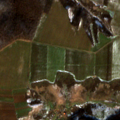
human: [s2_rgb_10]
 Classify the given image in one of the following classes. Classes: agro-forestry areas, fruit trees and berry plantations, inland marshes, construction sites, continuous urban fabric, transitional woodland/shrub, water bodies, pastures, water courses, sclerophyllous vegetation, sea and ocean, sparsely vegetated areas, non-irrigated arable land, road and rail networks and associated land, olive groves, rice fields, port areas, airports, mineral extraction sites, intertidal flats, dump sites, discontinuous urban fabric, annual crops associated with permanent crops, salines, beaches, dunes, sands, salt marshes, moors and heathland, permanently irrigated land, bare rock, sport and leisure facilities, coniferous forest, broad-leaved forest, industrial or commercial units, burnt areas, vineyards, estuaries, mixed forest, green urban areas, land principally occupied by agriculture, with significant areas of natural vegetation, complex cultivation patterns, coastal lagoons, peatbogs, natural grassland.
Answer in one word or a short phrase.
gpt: discontinuous urban fabric, non-irrigated arable land, vineyards, complex cultivation patterns, land principally occupied by agriculture, with significant areas of natural vegetation, broad-leaved forest